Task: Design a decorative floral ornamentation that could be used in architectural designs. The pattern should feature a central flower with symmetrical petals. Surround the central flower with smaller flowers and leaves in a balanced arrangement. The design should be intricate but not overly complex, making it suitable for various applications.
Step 1723:
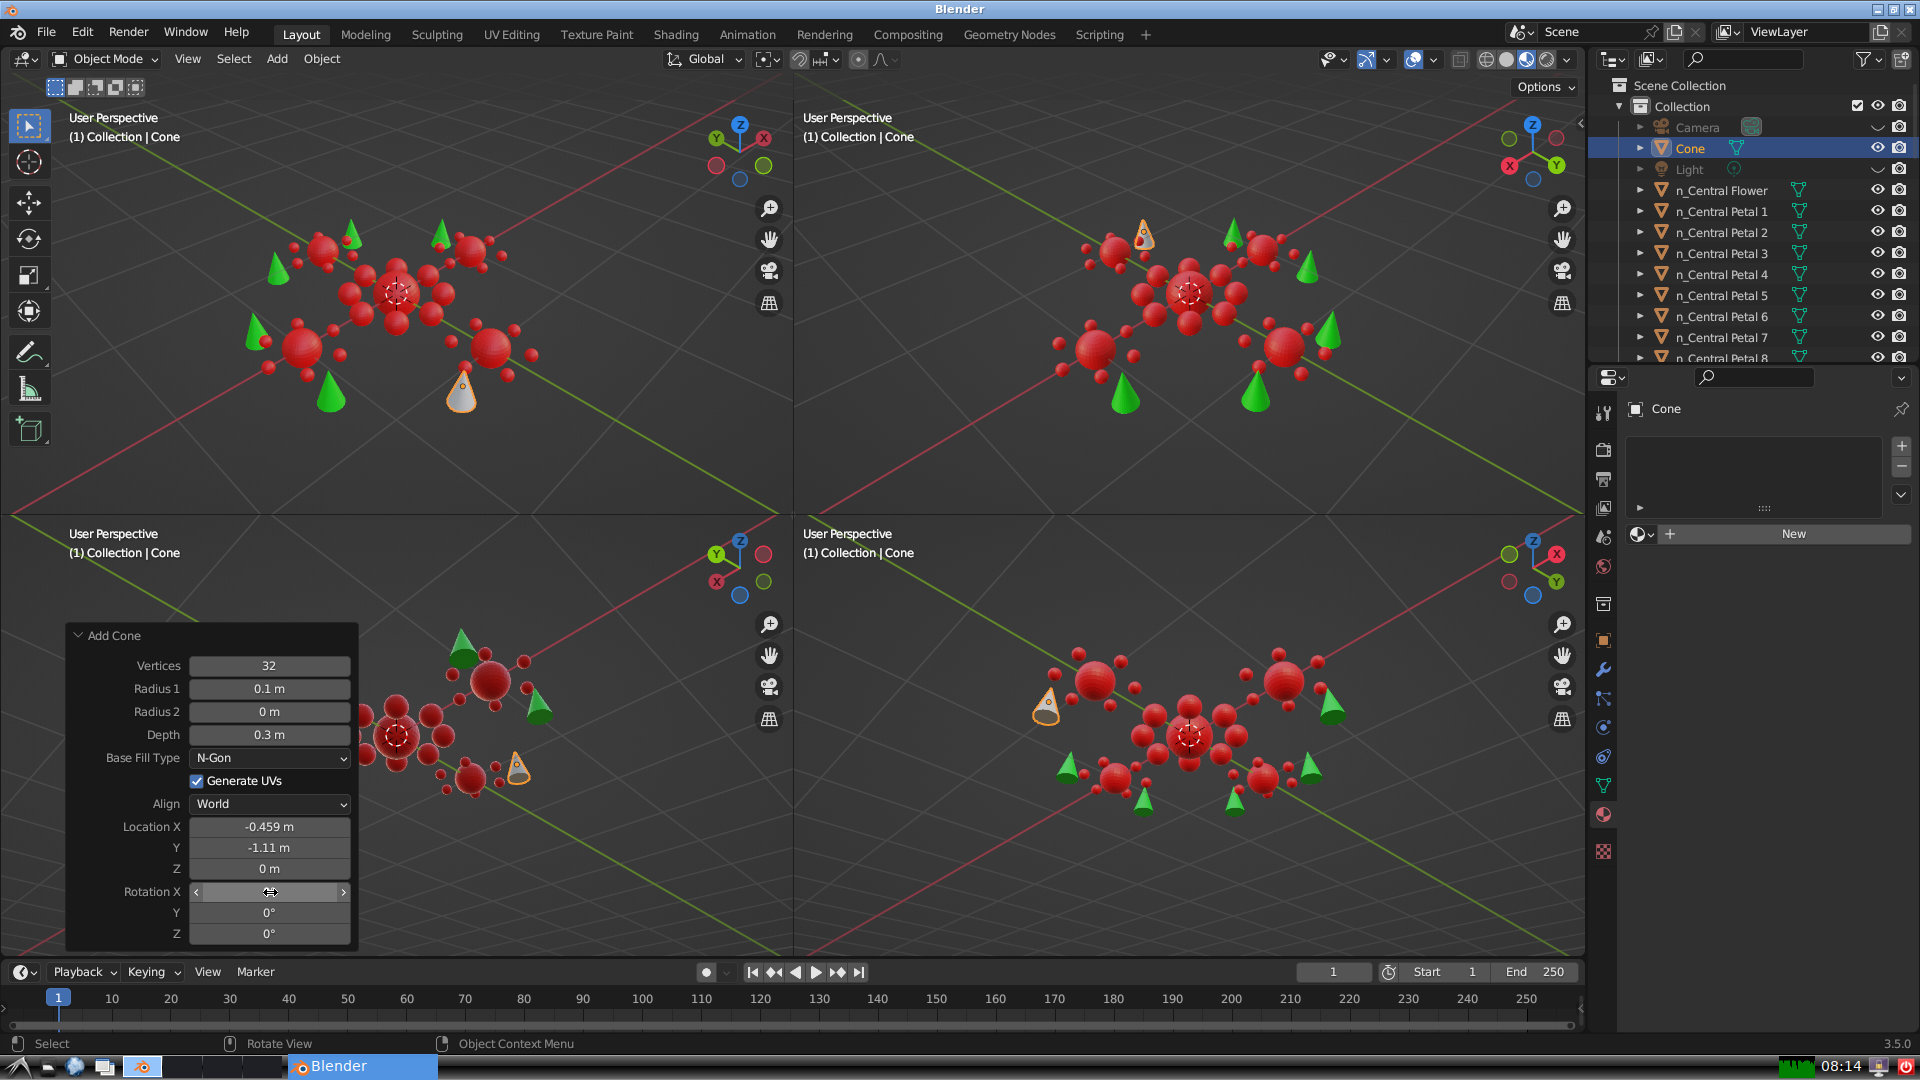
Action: {"mouse_move": [270, 913]}